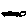
Label: car